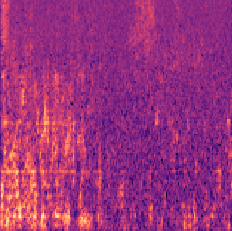
Sound class: Helicopter